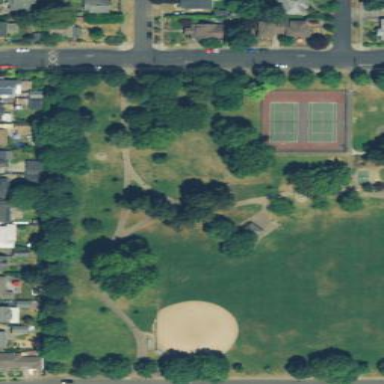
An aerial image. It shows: Dog park for leisure land.